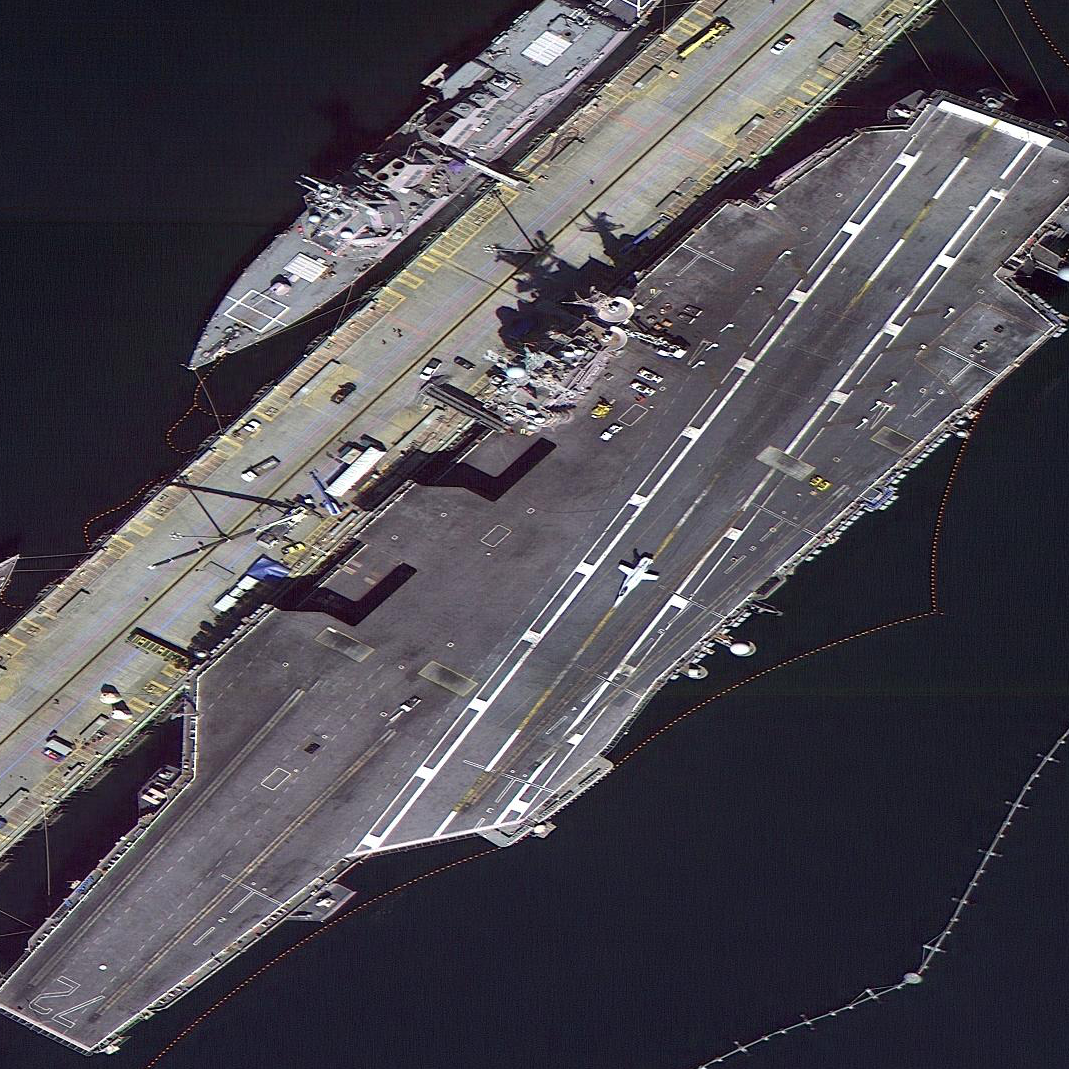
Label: aircraft_carrier